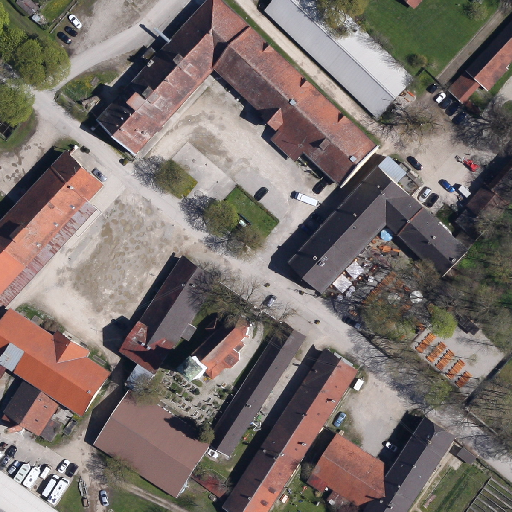
Referring expression: building along the road